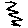
Label: zigzag